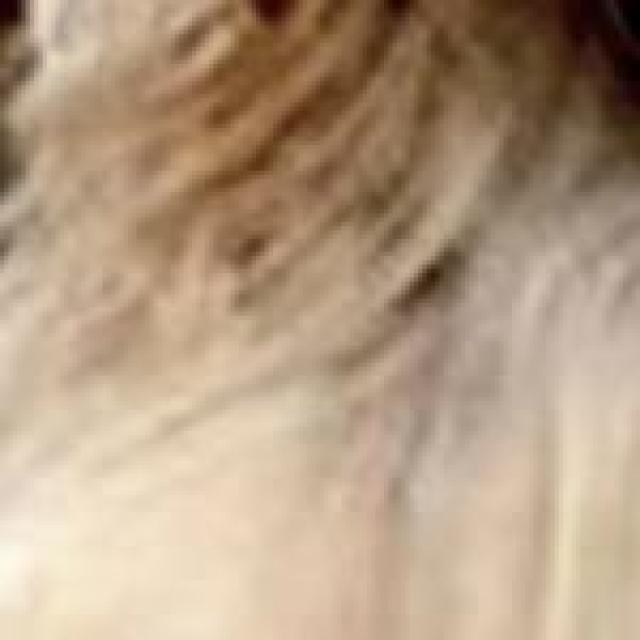
Healthy canine skin — no visible lesions, inflammation, or abnormalities. The skin and coat appear normal.